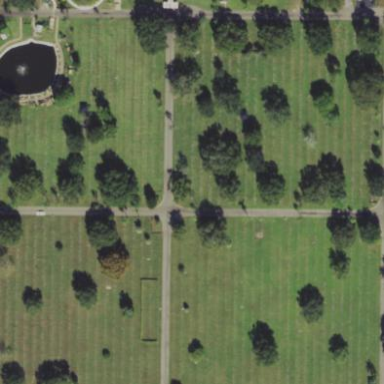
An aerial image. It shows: Cemetery.